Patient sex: M
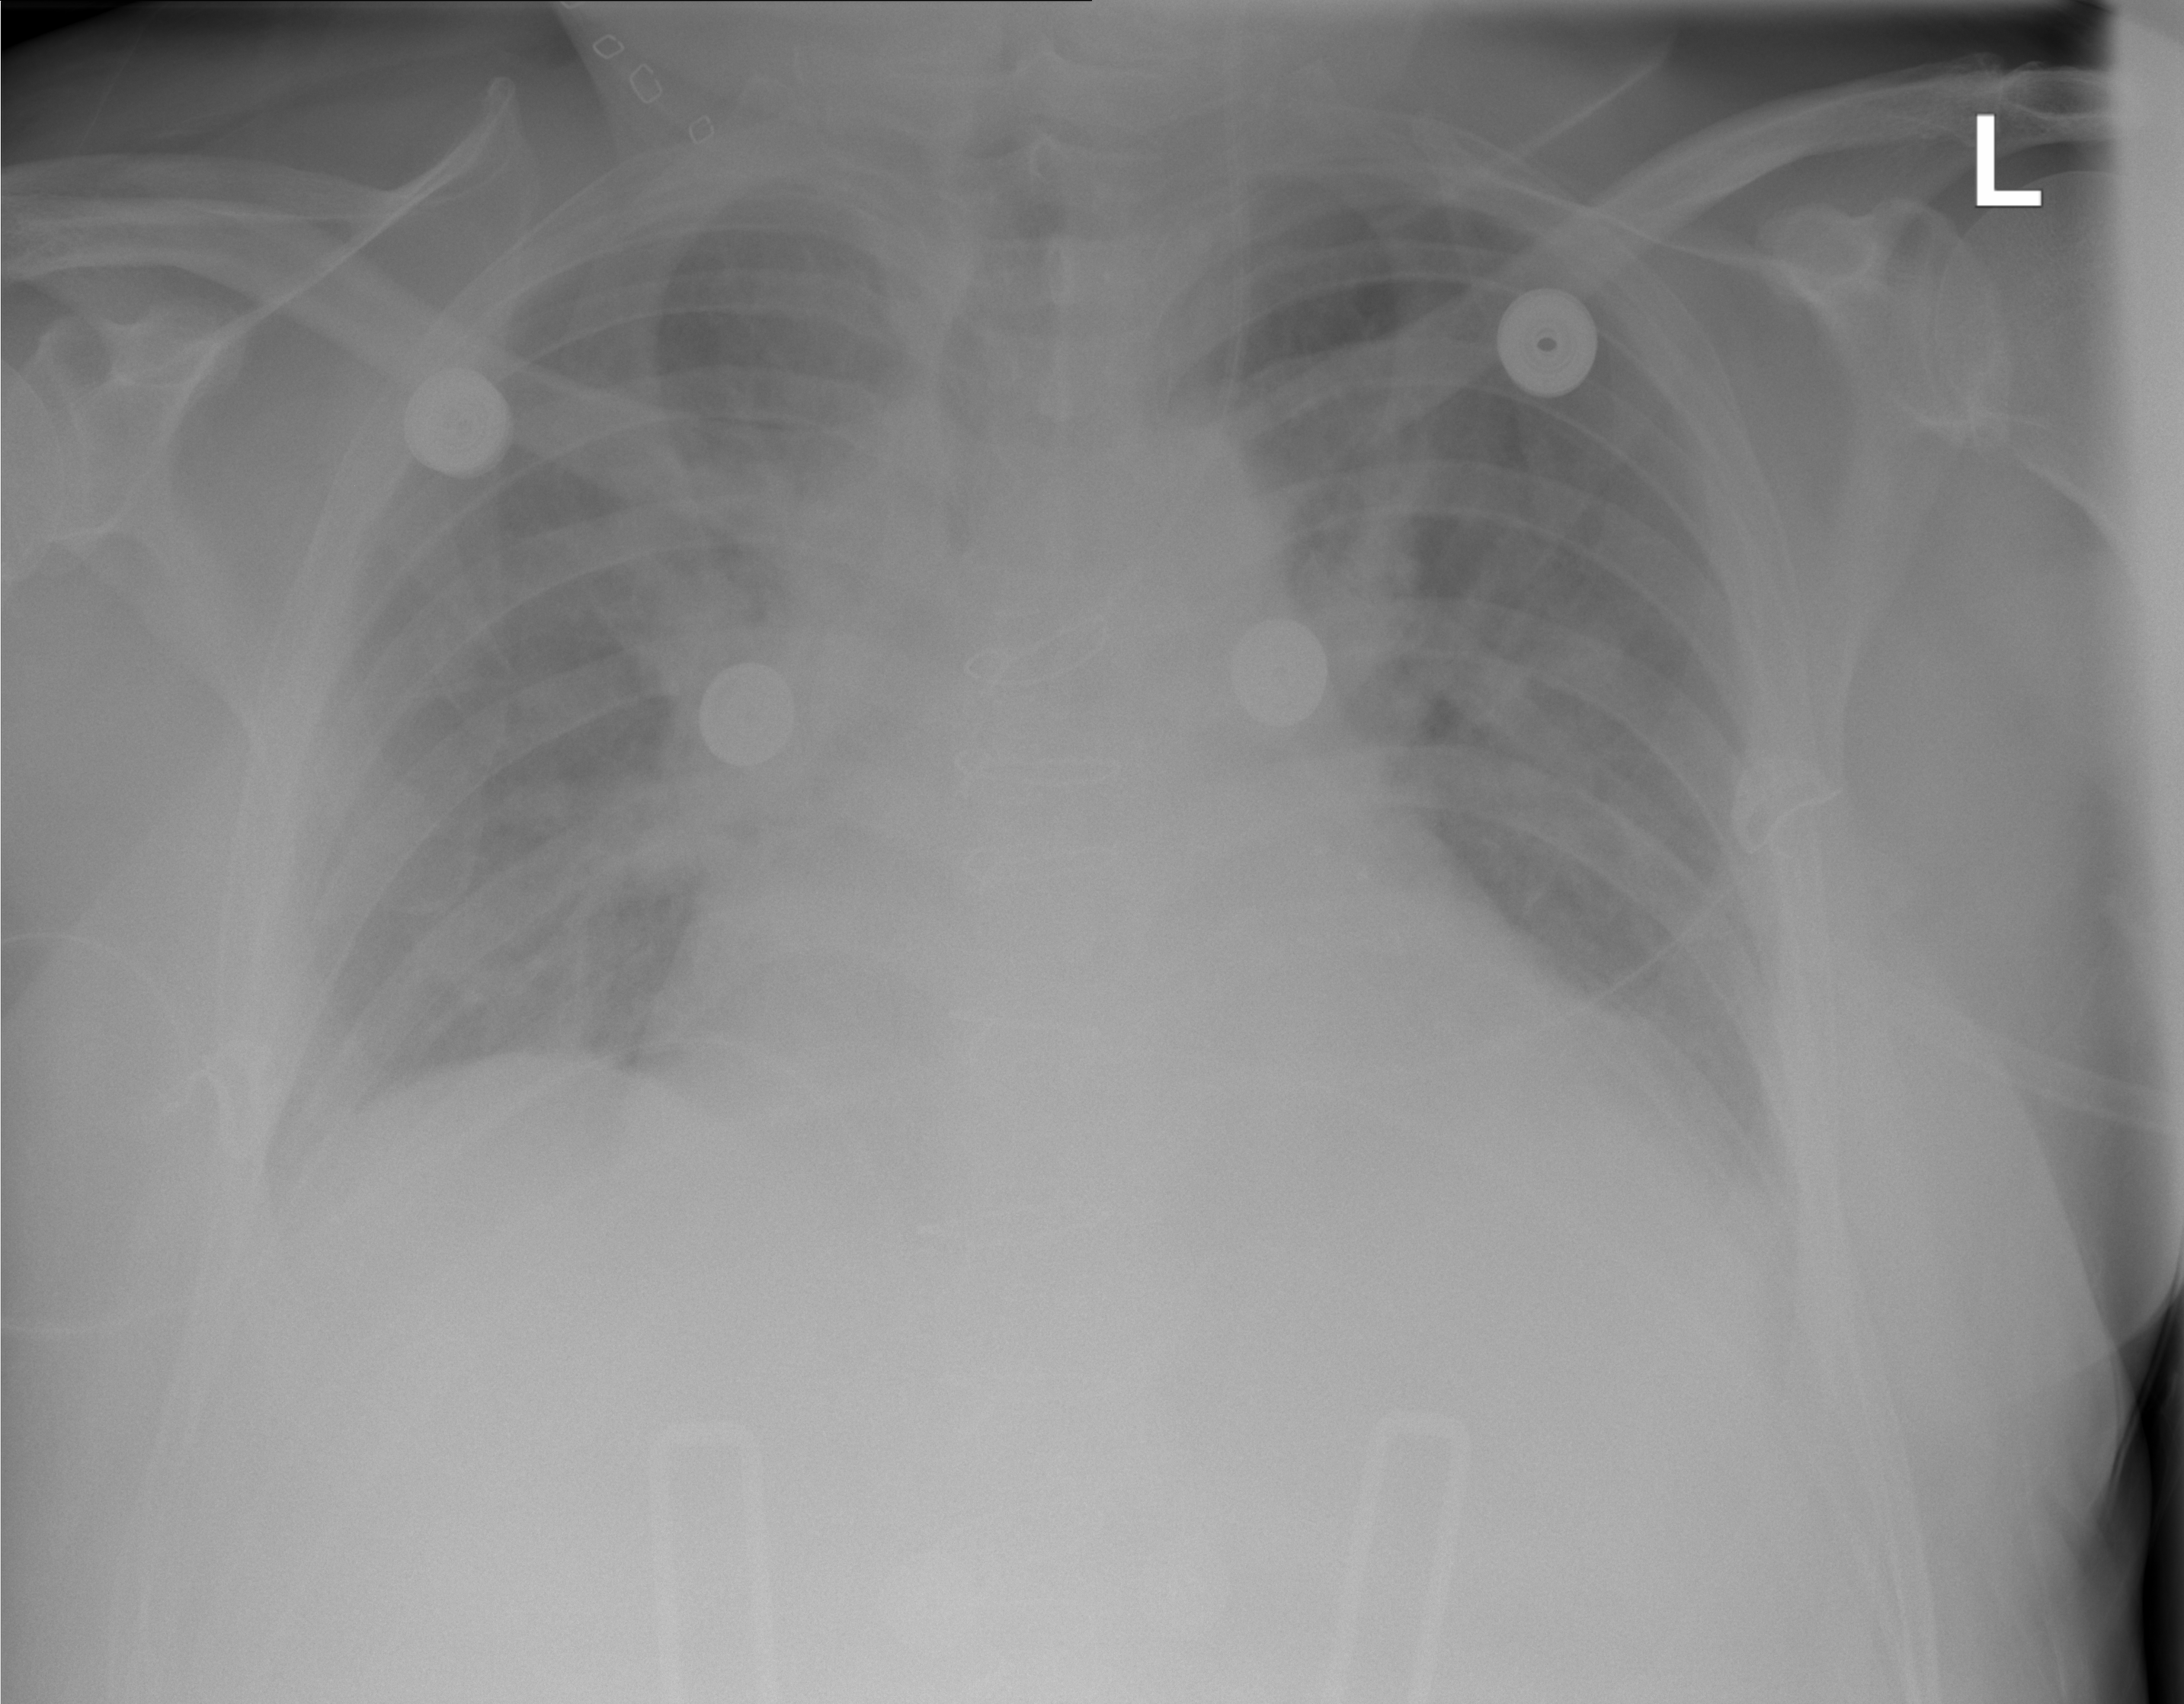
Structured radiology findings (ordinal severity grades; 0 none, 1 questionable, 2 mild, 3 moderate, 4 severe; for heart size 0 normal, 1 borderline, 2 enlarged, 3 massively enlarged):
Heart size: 2
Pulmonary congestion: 2
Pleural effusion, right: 2
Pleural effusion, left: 2
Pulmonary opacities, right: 2
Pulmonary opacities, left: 2
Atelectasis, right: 2
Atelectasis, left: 2